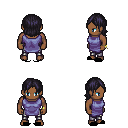
a pixel art fantasy rpg character, male body template, human, dark skin, chain tabard jacket, metal pants, raven long bangs hairstyle, bracelets, black slippers, four views (front, back, left, right), 2x2 character sprite sheet, small pixel art, hard edges, no anti-aliasing